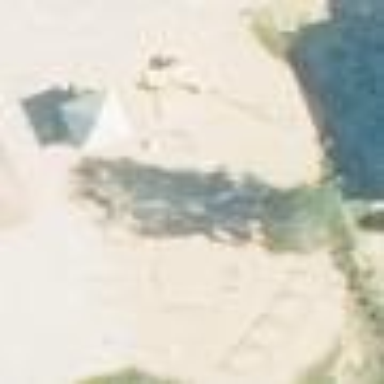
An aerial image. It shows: Playground with sand surface.